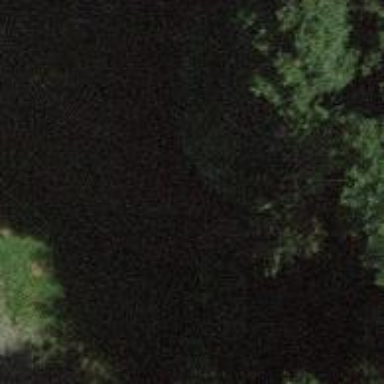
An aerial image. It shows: Path leading to bridge.